Проволочное колечко пролетает между полюсами магнита, не успев повернуться. Диаметр колечка $D=6~мм$, диаметр проволоки $d\ (d \ll D)$, ее удельное сопротивление $\rho_{с}=2 \cdot 10^{-8}~Ом \cdot м$ и плотность $\rho_{п}=9 \cdot 10^{3}~кг/м^{3}$.
Оцените изменение скорости колечка за время пролета сквозь магнитное поле, если его скорость при влете в поле равна $v_{0}=20~м/с$. Вектор индукции $\vec{B}$ магнитного поля перпендикулярен плоскости. Зависимость индукции магнитного поля от координаты $x$ (вдоль траектории движения колечка) показана на рисунке, при этом $a=10~см$, $B_{0}=1~Тл$. Можно считать, что $a \gg D$.
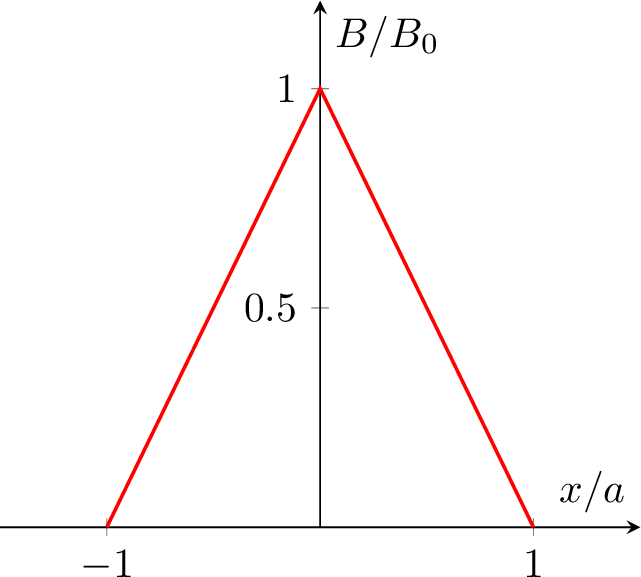
Решение: Сопротивление колечка $R=4 \rho_{с} D / d^{2}$, его масса $m=\pi^{2} d^{2} D \rho_{п} / 4$. Предположим, что скорость движения колечка изменилась мало, т.е. $\Delta v \ll v_{0}$. Тогда время, в течение которого колечко находится в магнитном поле равно $t=2 a / v_{0}$. ЭДС индукции в колечке $\mathscr{E}=\frac{B_{0}}{t / 2} \frac{\pi D^{2}}{4}=\frac{B_{0} v_{0}}{a} \frac{\pi D^{2}}{4}$, сила тока $I=\frac{\mathscr{E}}{R}$. Выделившееся количество теплоты $Q=I^{2} R t=\frac{\mathscr{E}^{2} t}{R}$; изменение кинетической энергии $\Delta W=m v_{0} \Delta v$. По закону сохранения энергии $Q=-\Delta W$, поэтому имеем $\frac{\mathscr{E}^{2} t}{R}=-m v_{0} \Delta v$. Подставив в последнее равенство полученные выражения для $\mathscr{E}$, $t$, $R$, $m$, находим $$ \Delta v=-\frac{D^{2} B_{0}^{2}}{8 a \rho_{с} \rho_{п}}=-0.25~м/с. $$ Видим, что предположение о малости изменения скорости оправдалось: скорость уменьшилась на $0.25~м/с$, т.e. $\Delta v \ll v_{0}=20~м/с$.
Ответ: $$ \Delta v=-\frac{D^{2} B_{0}^{2}}{8 a \rho_{с} \rho_{п}}=-0.25~м/с. $$
Темы:
T, Электромагнетизм, Всероссийские, Движение в магнитном поле